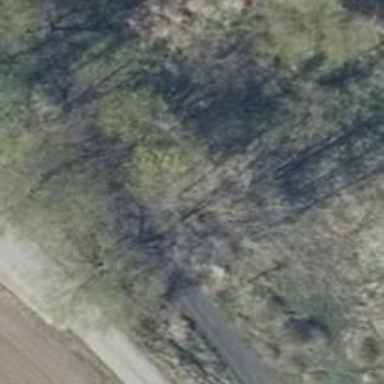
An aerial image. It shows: Well-maintained track road of grade 1.